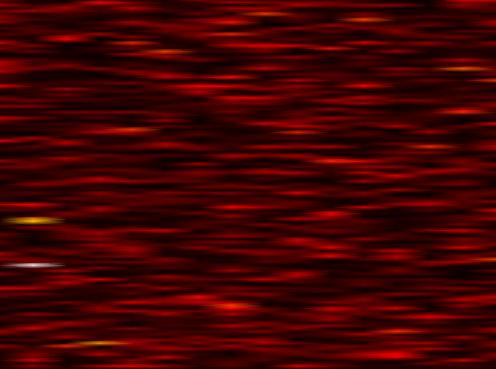
Label: FOFDM